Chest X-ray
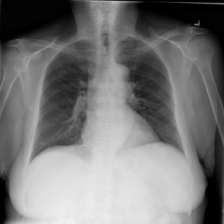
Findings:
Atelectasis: negative
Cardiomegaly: negative
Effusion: negative
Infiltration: negative
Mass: negative
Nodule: negative
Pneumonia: negative
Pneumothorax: negative
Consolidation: negative
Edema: negative
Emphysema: negative
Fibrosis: negative
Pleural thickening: negative
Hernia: negative